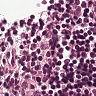
Metastatic tissue present: no